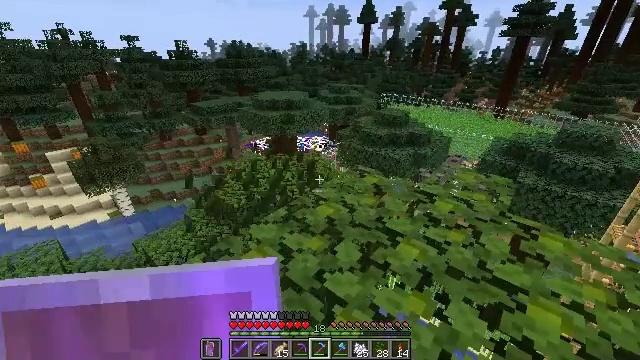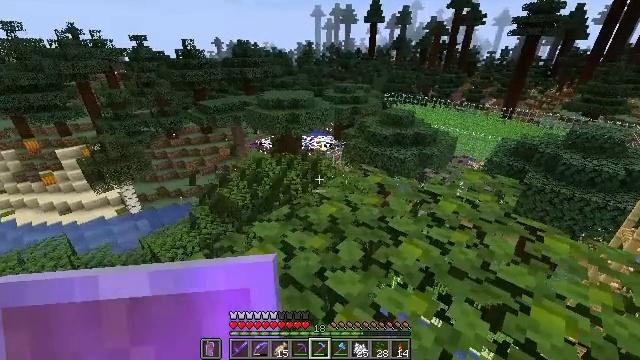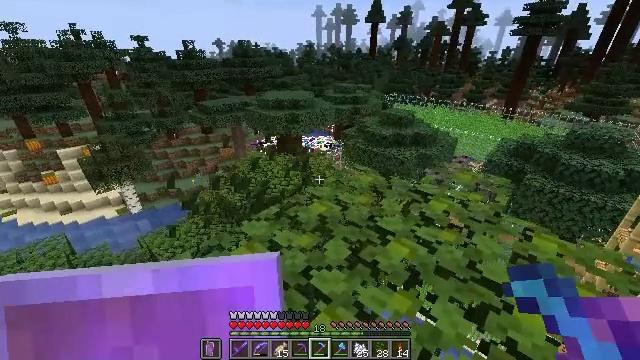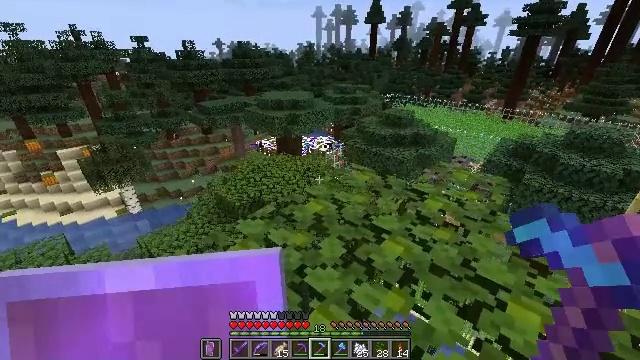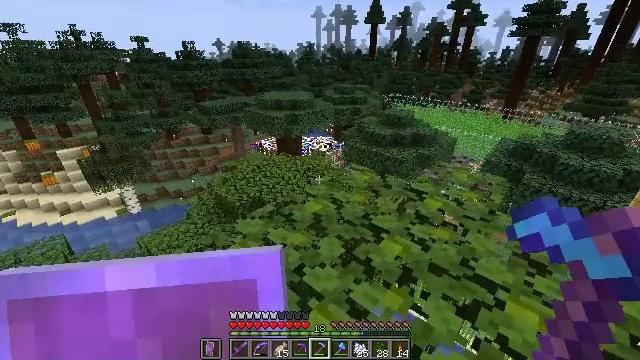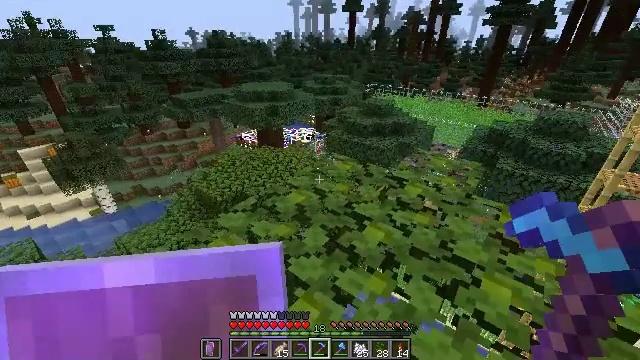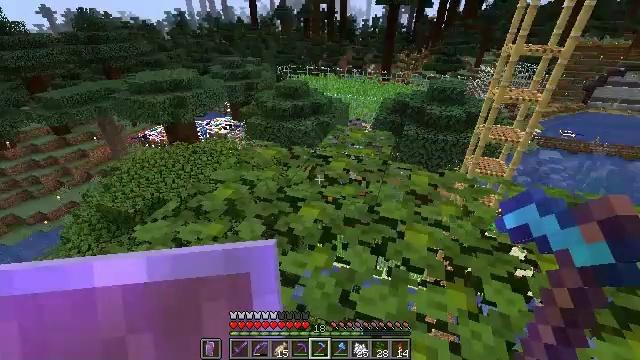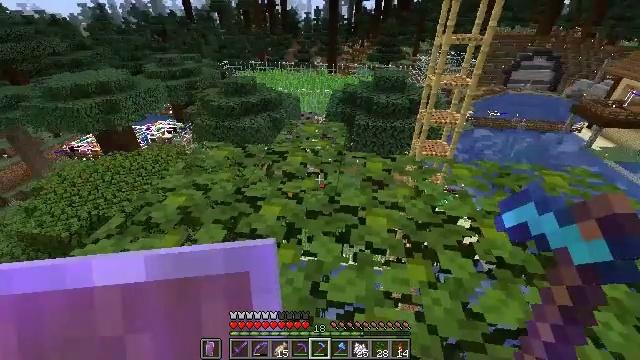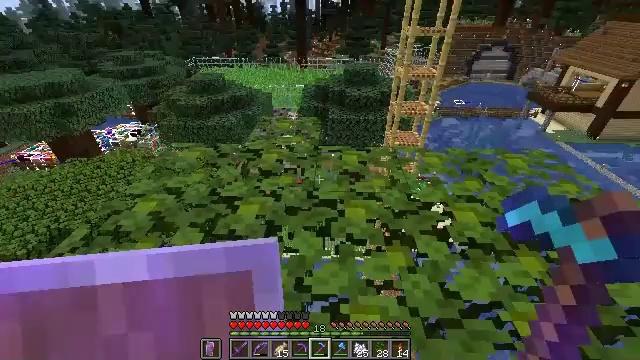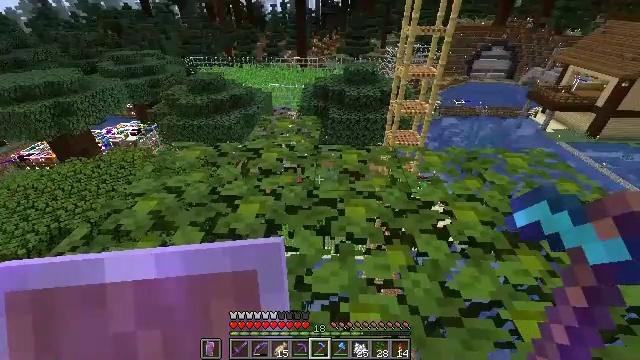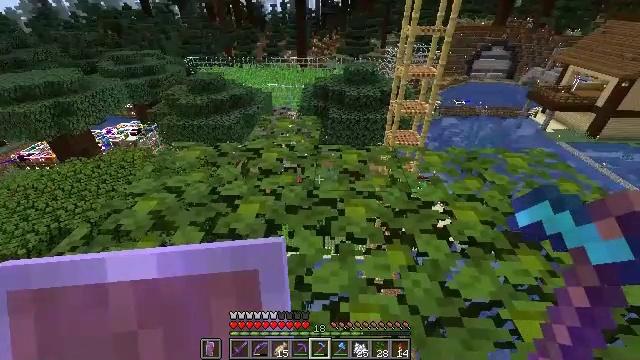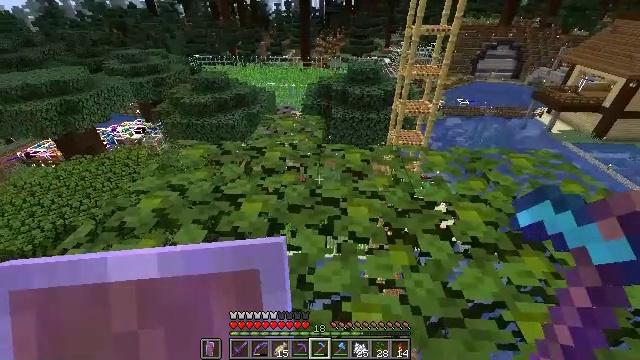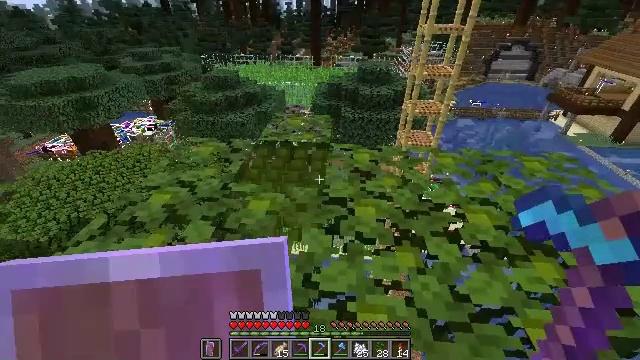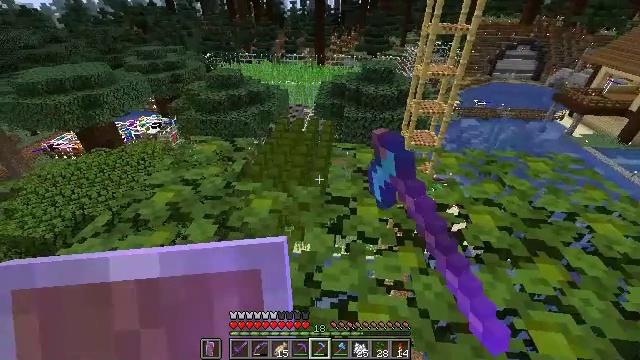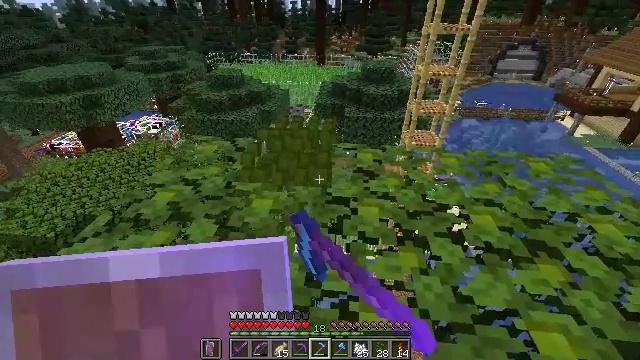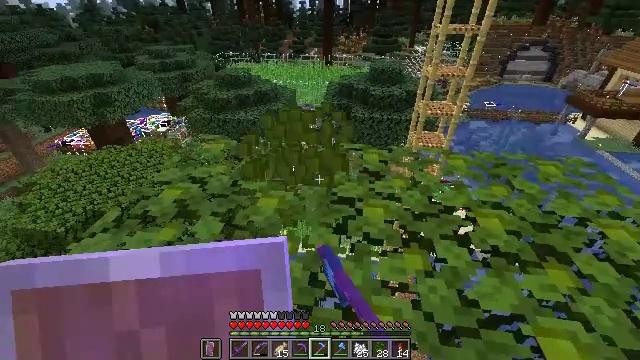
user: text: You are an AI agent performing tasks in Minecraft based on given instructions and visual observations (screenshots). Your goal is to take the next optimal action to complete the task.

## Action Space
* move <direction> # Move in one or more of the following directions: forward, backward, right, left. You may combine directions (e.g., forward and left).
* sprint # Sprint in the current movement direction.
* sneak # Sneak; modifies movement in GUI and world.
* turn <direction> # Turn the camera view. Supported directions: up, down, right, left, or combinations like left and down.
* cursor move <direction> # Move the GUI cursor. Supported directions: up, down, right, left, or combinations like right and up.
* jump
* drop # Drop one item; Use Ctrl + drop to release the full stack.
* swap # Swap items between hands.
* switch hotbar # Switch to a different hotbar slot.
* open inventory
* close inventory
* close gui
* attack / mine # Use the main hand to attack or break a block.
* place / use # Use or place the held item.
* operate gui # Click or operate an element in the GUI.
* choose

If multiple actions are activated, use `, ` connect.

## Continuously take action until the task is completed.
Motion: motion action
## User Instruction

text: Mine the jungle leaves to get saplings or sticks.
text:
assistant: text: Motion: turn left, attack / mine
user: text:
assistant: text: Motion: no_op
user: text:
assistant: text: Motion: no_op
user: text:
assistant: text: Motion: no_op
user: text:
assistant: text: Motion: turn right and down
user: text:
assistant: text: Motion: turn right and down
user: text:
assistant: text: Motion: turn right and down
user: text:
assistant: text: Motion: turn right and down
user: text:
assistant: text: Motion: no_op
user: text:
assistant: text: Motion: no_op
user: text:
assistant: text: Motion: no_op
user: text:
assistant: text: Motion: turn left, attack / mine
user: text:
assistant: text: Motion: attack / mine
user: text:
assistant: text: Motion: attack / mine
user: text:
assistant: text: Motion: turn left, attack / mine
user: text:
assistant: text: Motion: turn left, attack / mine
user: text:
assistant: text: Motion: turn left, attack / mine
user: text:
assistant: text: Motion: turn left, attack / mine
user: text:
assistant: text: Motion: turn left, attack / mine
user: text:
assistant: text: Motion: turn left, attack / mine
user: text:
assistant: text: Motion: attack / mine
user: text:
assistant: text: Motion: attack / mine
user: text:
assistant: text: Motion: turn right and up, attack / mine
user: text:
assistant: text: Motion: turn right and up, attack / mine
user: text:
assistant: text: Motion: turn right and up, attack / mine
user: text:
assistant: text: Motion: turn right, attack / mine
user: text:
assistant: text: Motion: turn left, attack / mine
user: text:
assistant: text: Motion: turn left and down, attack / mine
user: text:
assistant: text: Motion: turn left and down, attack / mine
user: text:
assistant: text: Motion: turn left, attack / mine